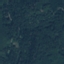
Land use / land cover class: Forest